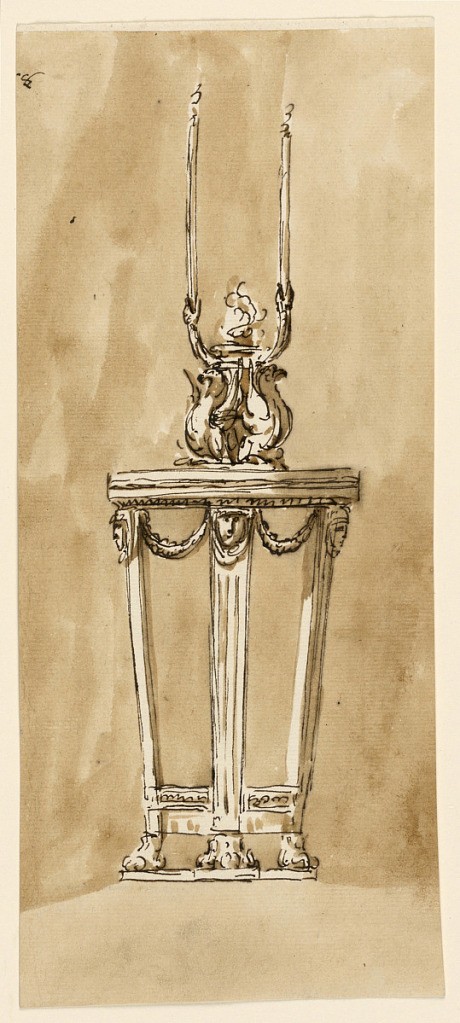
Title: Table with candlestick
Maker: Giuseppe Barberi, Italian, 1746–1809
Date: ca. 1795
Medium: Pen and brown ink, brush and brown wash on off-white laid paper, lined
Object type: Drawing
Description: The curved table is probably a console table. The legs are composed of three gaines with a lion foot and a female mask above, the body is fluted. They are connected below by boards, above by festoons. Above, the candlestick. The shaft is surrounded by eagles. Above is a burning oil lamp from which two branches spring in the shape of the neck and the head of a snake supporting with the mouth the burning candle. Usual background. Above, at left, part of a figure - 5 or 6, and 8.